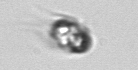
Label: Mesodinium